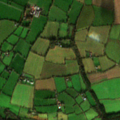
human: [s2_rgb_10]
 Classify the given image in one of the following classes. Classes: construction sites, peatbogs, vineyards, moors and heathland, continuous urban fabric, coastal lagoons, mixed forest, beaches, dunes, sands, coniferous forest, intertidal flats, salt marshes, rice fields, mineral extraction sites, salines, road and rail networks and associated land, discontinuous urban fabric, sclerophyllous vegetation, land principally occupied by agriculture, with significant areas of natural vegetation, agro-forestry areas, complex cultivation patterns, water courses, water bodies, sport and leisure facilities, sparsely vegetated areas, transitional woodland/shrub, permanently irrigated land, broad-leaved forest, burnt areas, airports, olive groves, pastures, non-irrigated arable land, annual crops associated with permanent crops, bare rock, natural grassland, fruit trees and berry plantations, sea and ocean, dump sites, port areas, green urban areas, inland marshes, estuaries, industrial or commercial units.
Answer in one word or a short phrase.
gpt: non-irrigated arable land, pastures